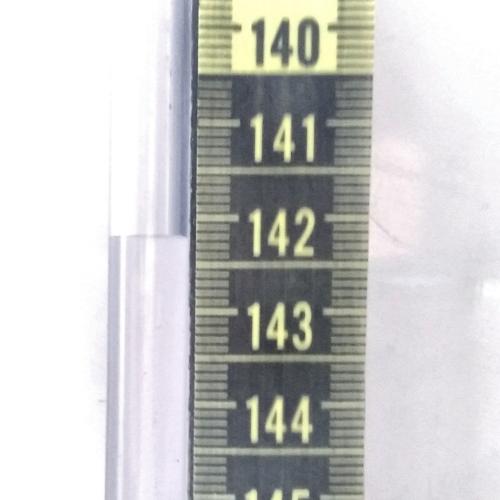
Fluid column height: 142.2 cm